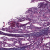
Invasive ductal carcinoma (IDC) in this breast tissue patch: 0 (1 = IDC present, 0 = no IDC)